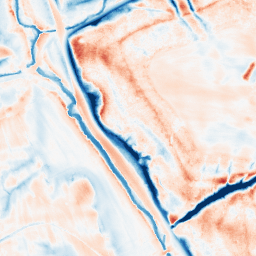
Category: edge_preserving
Decomposition family: guided
Decomposition parameters: radius: 8
eps: 1
Upsampling method: quintic
Upsampling parameters: scale: 4
Upsampling scale: 4